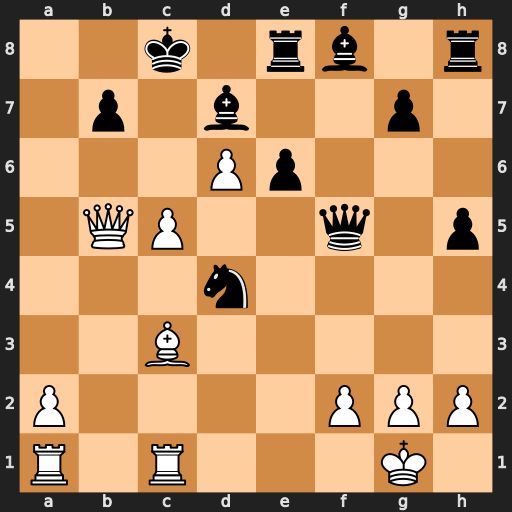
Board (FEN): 2k1rb1r/1p1b2p1/3Pp3/1QP2q1p/3n4/2B5/P4PPP/R1R3K1
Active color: w
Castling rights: -
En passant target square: -
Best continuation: Qb6 Bxd6 cxd6